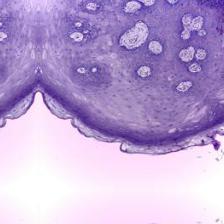
Diagnosis: Normal